Question: I'm creating a cube and I apply 6 different textures to each of it's faces. Each texture is a .png file and contains transparent parts. I'm also applying a color to the cube - I want to see that color trough png transparency.
Problem: Transparency renders as white color so I cannot see the base color of the cube (which renders ok if I remove the png texture)
How can I make the png transparency work? I tried playing with some material settings but none make it transparent.
Code for creating the cube and materials:
'''
var geometry = new THREE.CubeGeometry(150, 200, 150, 2, 2, 2);
var materials = [];
// create textures array for all cube sides
for (var i = 1; i < 7; i++) {
var img = new Image();
img.src = 'img/s' + i + '.png';
var tex = new THREE.Texture(img);
img.tex = tex;
img.onload = function () {
this.tex.needsUpdate = true;
};
var mat = new THREE.MeshBasicMaterial({color: 0x00ff00, map: tex, transparent: true, overdraw: true });
materials.push(mat);
}
cube = new THREE.Mesh(geometry, new THREE.MeshFaceMaterial(materials));
cube.position.y = 150;
scene.add(cube);
'''
---
Picture below shows the problem - with senthanal solution the left texture now renders ok - it is a png image without transparency - I set the transparency in code with
'''
materialArray.push(new THREE.MeshBasicMaterial({ map: THREE.ImageUtils.loadTexture('img/s2.png'), transparent: true, opacity: 0.9, color: 0xFF0000 }));
'''
The right texture is also a png image - only that it has a transparent area (all that renders white should be pure red since it is transparent and should take the color from the cube?). How can I make that white part transparent?

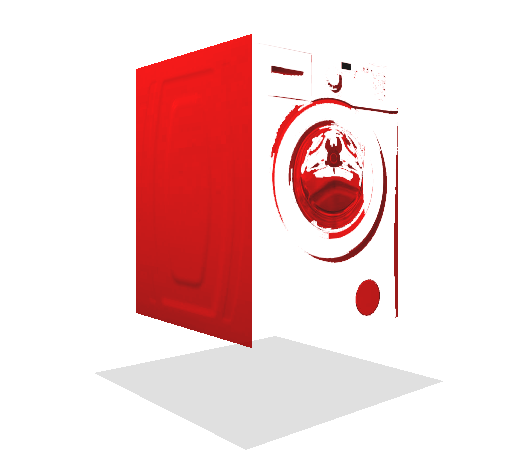
Answer: the opacity attribute of material does the trick for you. Follows, example code snippet:
'''
var materialArray = [];
materialArray.push(new THREE.MeshBasicMaterial( { map: THREE.ImageUtils.loadTexture( 'images/xpos.png' ), transparent: true, opacity: 0.5, color: 0xFF0000 }));
materialArray.push(new THREE.MeshBasicMaterial( { map: THREE.ImageUtils.loadTexture( 'images/xneg.png' ), transparent: true, opacity: 0.5, color: 0xFF0000 }));
materialArray.push(new THREE.MeshBasicMaterial( { map: THREE.ImageUtils.loadTexture( 'images/ypos.png' ), transparent: true, opacity: 0.5, color: 0xFF0000 }));
materialArray.push(new THREE.MeshBasicMaterial( { map: THREE.ImageUtils.loadTexture( 'images/yneg.png' ), transparent: true, opacity: 0.5, color: 0xFF0000 }));
materialArray.push(new THREE.MeshBasicMaterial( { map: THREE.ImageUtils.loadTexture( 'images/zpos.png' ), transparent: true, opacity: 0.5, color: 0xFF0000 }));
materialArray.push(new THREE.MeshBasicMaterial( { map: THREE.ImageUtils.loadTexture( 'images/zneg.png' ), transparent: true, opacity: 0.5, color: 0xFF0000 }));
var MovingCubeMat = new THREE.MeshFaceMaterial(materialArray);
var MovingCubeGeom = new THREE.CubeGeometry( 50, 50, 50, 1, 1, 1, materialArray );
MovingCube = new THREE.Mesh( MovingCubeGeom, MovingCubeMat );
MovingCube.position.set(0, 25.1, 0);
scene.add( MovingCube );
'''
<URL>.
Add the second the cube which fits inside exactly with no transparency, idea from @WestLangley ( <URL>
'''
backCube = new THREE.Mesh( MovingCubeGeom, new THREE.MeshBasicMaterial( { color: 0xFF0000 }) );
backCube.position.set(0, 25.1, 0);
backCube.scale.set( 0.99, 0.99, 0.99 );
scene.add( backCube );
'''